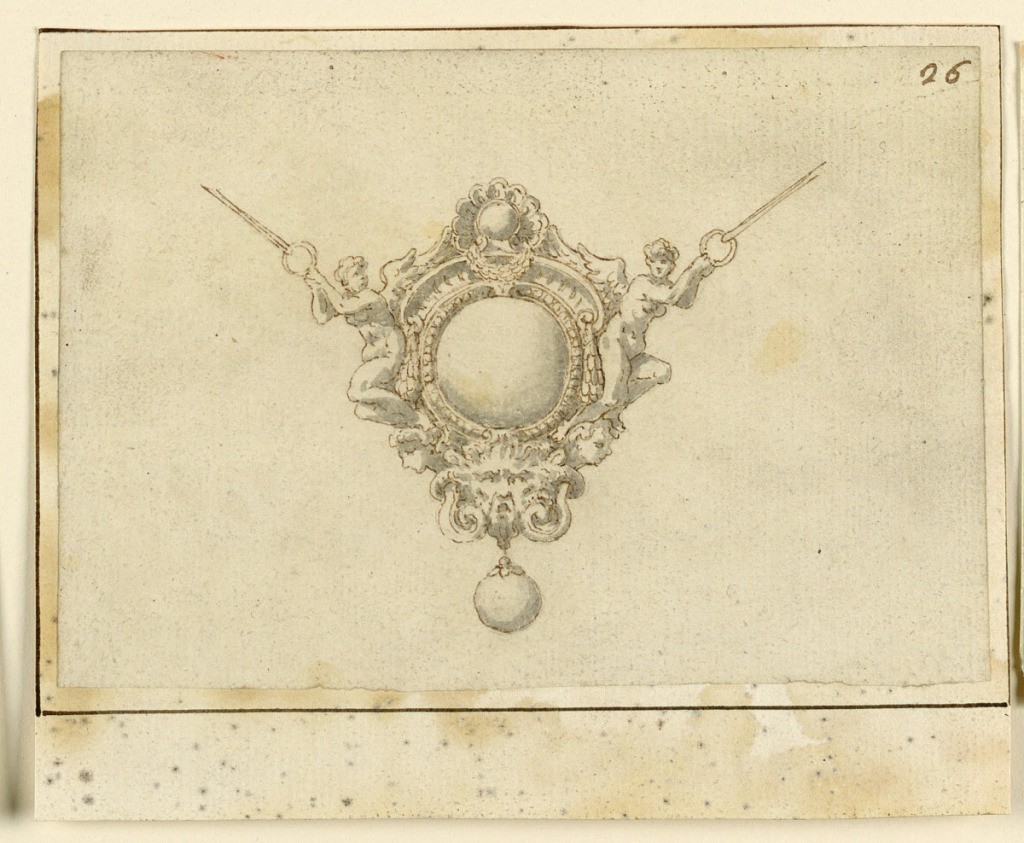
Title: Design for pendant with winged geni
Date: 16th century
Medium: Pen, sepia, brush, grey water color. Paper
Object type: Drawing
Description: Horizontal rectangle. A round diamond is framed by an escutcheon consisting of, above, a volute pediment, with on top a shell supporting a festoon, and framing a small round diamond. At the sides, festoons hanging from the ends of the pediment, and winged nude female genii supporting with their raised arms the rings with the near end of the chains or cords. Heads are below the feet of the genii. In the center, below, is the mask of a satyr supporting with his beard a hanging round diamond.